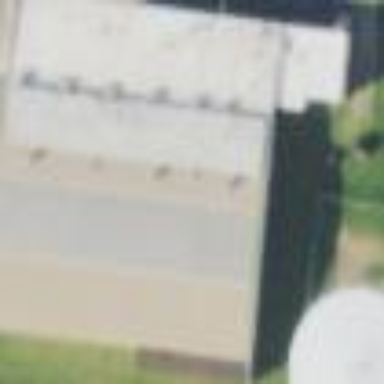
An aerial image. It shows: Building housing bowling alley.